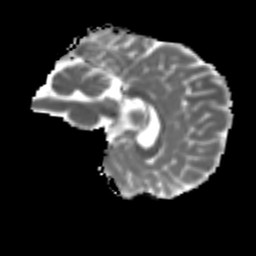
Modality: MD
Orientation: sagittal
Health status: ill
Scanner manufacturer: siemens
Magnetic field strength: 3 T
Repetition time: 6.7 s
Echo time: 0.1 s